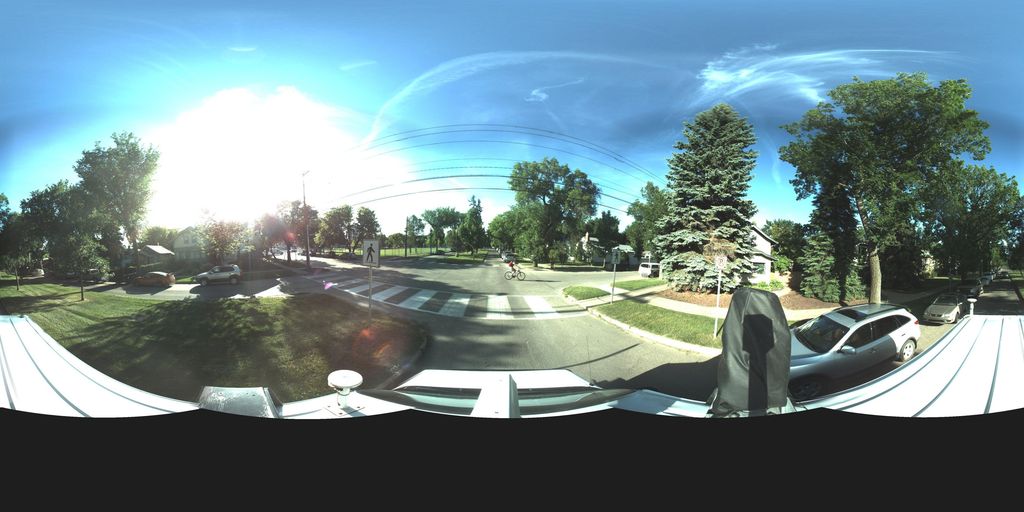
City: saskatoon